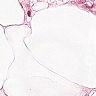
Metastatic tissue present: no